Question: I want to use selenium automatically export documents

'''
# -*- coding: utf-8 -*-
from selenium import webdriver
from selenium.webdriver.common.action_chains import ActionChains
from selenium.webdriver.support.ui import Select
import time
# Configuration information
email = "my_email"
password = "my_password"
def work_on():
driver = webdriver.Chrome()
index_url = "https://quip.com/"
driver.get(url=index_url)
time.sleep(1)
driver.find_element_by_xpath('//*[@id="header-nav-collapse"]/ul/li[9]/a').click() # click login
time.sleep(1)
driver.find_element_by_xpath('/html/body/div[2]/div[1]/div[1]/form/div/input').send_keys(email) # input email
driver.find_element_by_xpath('//*[@id="email-submit"]').click()
time.sleep(1)
driver.find_element_by_xpath('/html/body/div/div/form/div/input[2]').send_keys(password) # input password
driver.find_element_by_xpath('/html/body/div/div/form/button').click()
time.sleep(2)
driver.find_element_by_xpath('//*[@id="app"]/div/div/div/div[1]/div/div/div[3]/div[1]/a[2]/div/div').click() # click file
time.sleep(2)
driver.find_element_by_xpath('//*[@id="app"]/div/div/div/div[3]/div[2]/div/div/div/div[1]/div[2]/div[1]/a').click() # select test
time.sleep(2)
driver.find_element_by_xpath('//*[@id="app"]/div/div/div/div[3]/div[2]/div/div/div/div/div[2]/div/a').click() # select test
time.sleep(2)
driver.find_element_by_xpath('//*[@id="app"]/div/div/div/div[3]/div[1]/div[1]/div[1]/div[2]/button[1]').click() # select document
time.sleep(2)
ele = driver.find_element_by_id('id-7-export') # Determine the position of the element
actions = ActionChains(driver)
actions.move_to_element(ele)
actions.click(ele) # Export to html
actions.perform()
time.sleep(5)
driver.close()
if __name__ == '__main__':
work_on()
'''
Error message
'''
ele = driver.find_element_by_id('id-7-export') # Determine the position of the element
'''
Cannot find label can't be exported
This code contains the account and password.Please test use
Automatic login may be incorrect, please try again
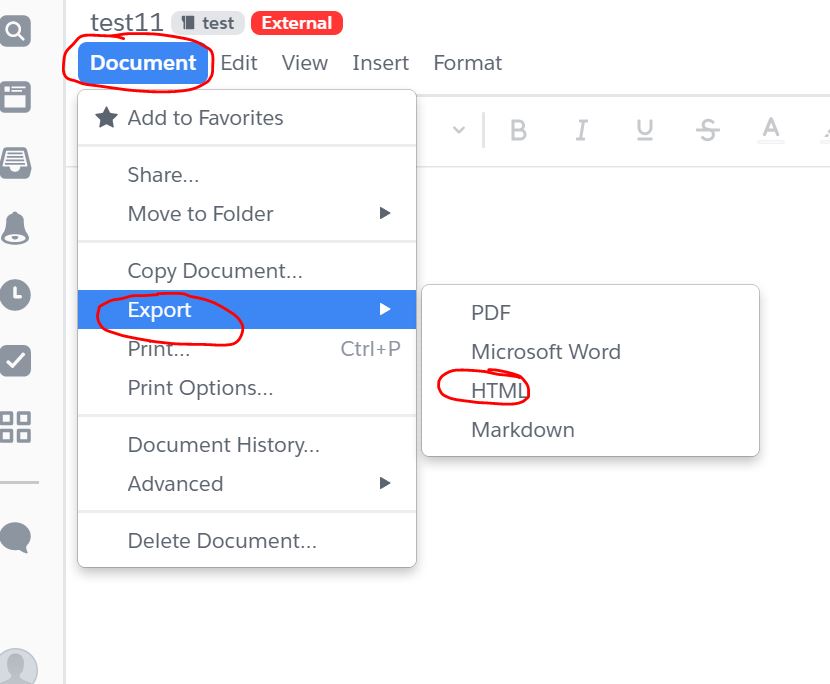
Answer: Not found this locator: '.find_element_by_id('id-7-export')' in the web page, instead you can use 'xpath':
'''
//div[@class="parts-menu-label" and text()="Export"] -> to export
//div[@class="parts-menu-label" and text()="HTML"] -> to HTML
'''
Try the bellow:
'''
def work_on():
driver = webdriver.Chrome()
index_url = "https://quip.com/"
driver.get(url=index_url)
time.sleep(1)
driver.find_element_by_xpath('//*[@id="header-nav-collapse"]/ul/li[9]/a').click() # click login
time.sleep(1)
driver.find_element_by_xpath('/html/body/div[2]/div[1]/div[1]/form/div/input').send_keys(email) # input email
driver.find_element_by_xpath('//*[@id="email-submit"]').click()
time.sleep(1)
driver.find_element_by_xpath('/html/body/div/div/form/div/input[2]').send_keys(password) # input password
driver.find_element_by_xpath('/html/body/div/div/form/button').click()
time.sleep(2)
driver.find_element_by_xpath('//*[@id="app"]/div/div/div/div[1]/div/div/div[3]/div[1]/a[2]/div/div').click() # click file
time.sleep(5)
driver.find_element_by_xpath('//*[@id="app"]/div/div/div/div[3]/div[2]/div/div/div/div[1]/div[2]/div[1]/a').click() # select test
time.sleep(2)
driver.find_element_by_xpath('//h1[text()="test11"]').click() # select test
time.sleep(2)
driver.find_element_by_xpath('//*[@id="app"]/div/div/div/div[3]/div[1]/div[1]/div[1]/div[2]/button[1]').click() # select document
time.sleep(2)
ele = driver.find_element_by_xpath('//div[@class="parts-menu-label" and text()="Export"]') # Determine the position of the element
actions = ActionChains(driver)
actions.move_to_element(ele).perform()
time.sleep(1)
html = driver.find_element_by_xpath('//div[@class="parts-menu-label" and text()="HTML"]')
actions.move_to_element(html).click(html).perform()
time.sleep(5)
driver.close()
'''